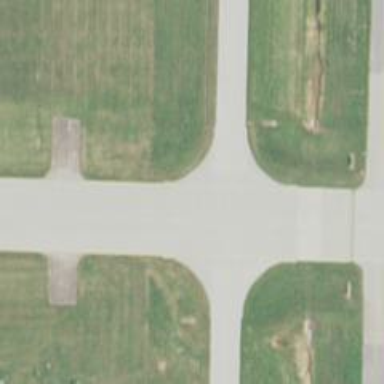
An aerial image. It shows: View of taxiway at the airport.